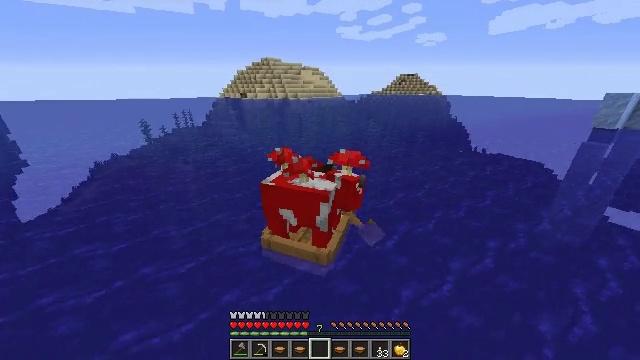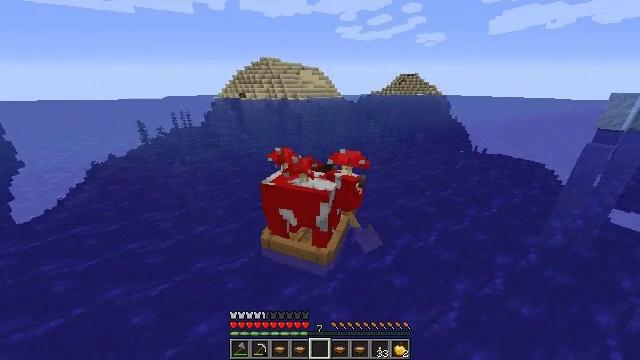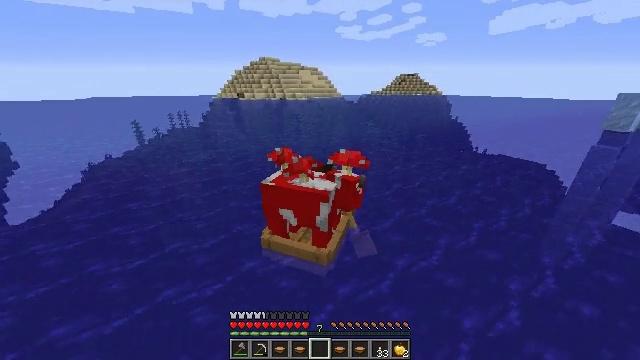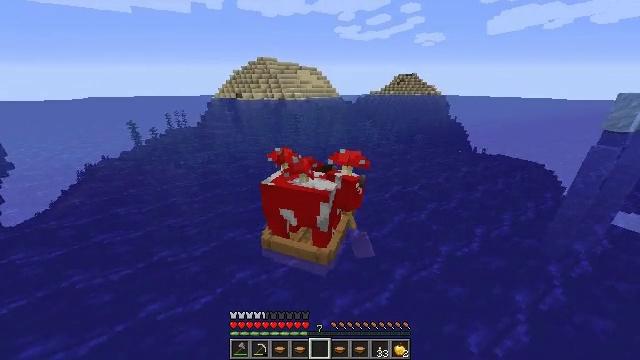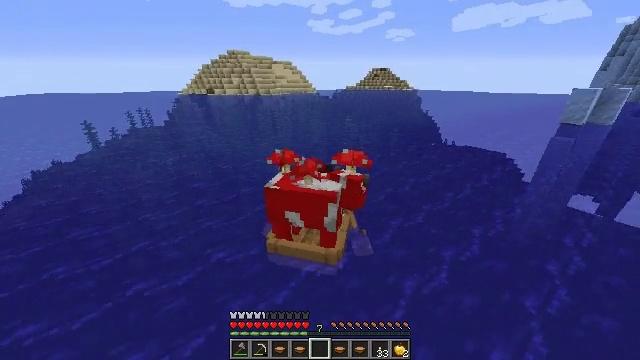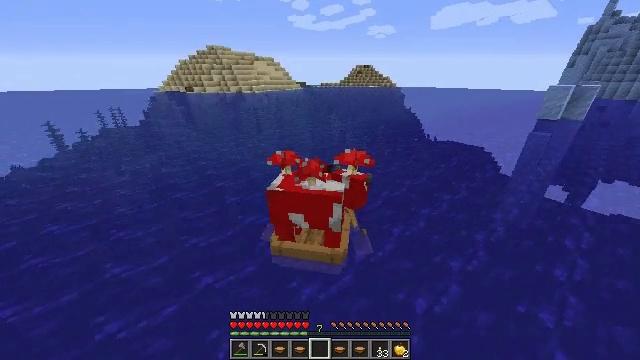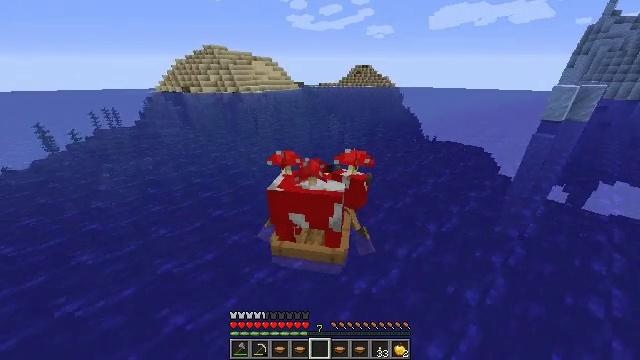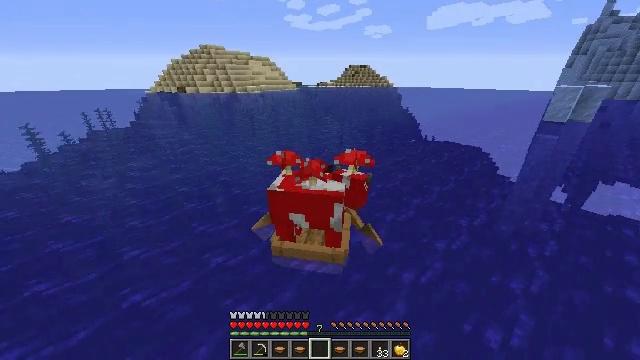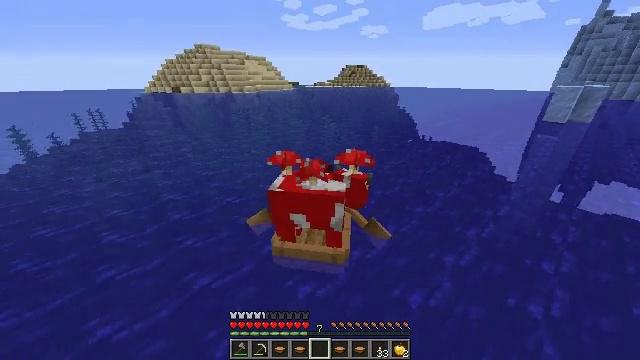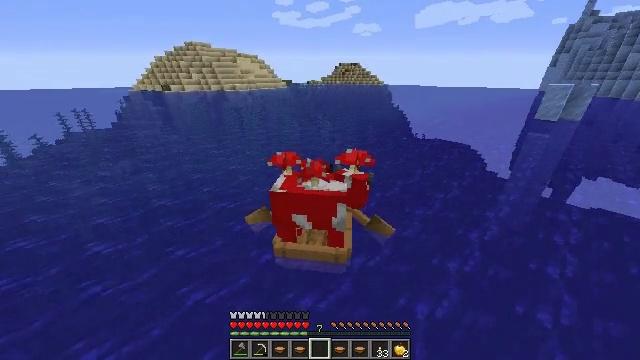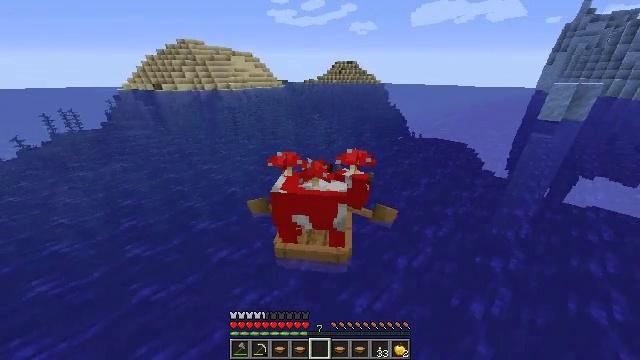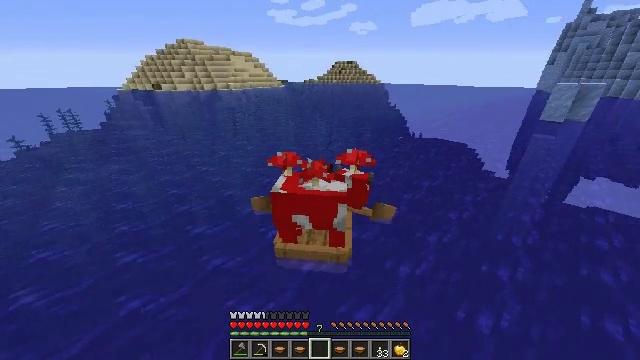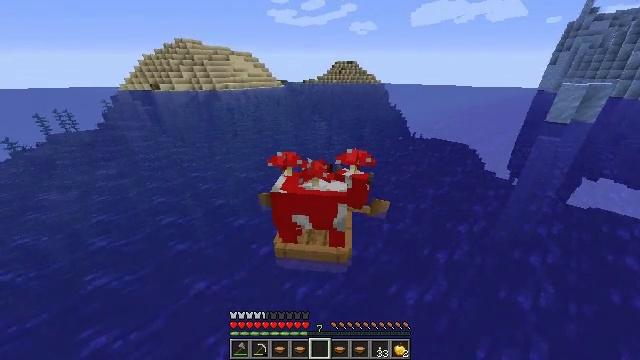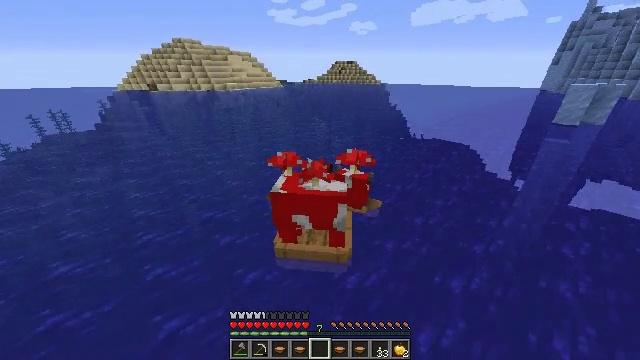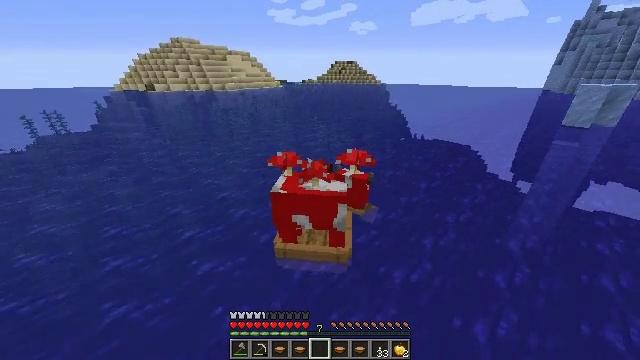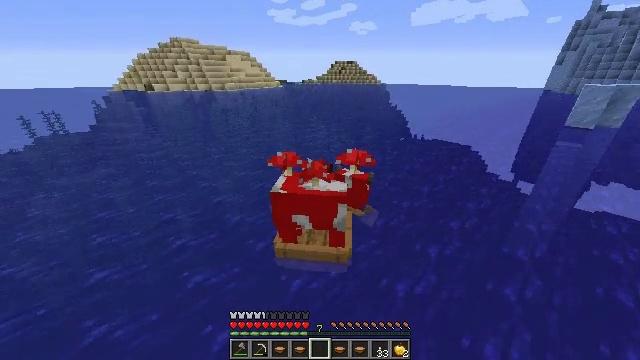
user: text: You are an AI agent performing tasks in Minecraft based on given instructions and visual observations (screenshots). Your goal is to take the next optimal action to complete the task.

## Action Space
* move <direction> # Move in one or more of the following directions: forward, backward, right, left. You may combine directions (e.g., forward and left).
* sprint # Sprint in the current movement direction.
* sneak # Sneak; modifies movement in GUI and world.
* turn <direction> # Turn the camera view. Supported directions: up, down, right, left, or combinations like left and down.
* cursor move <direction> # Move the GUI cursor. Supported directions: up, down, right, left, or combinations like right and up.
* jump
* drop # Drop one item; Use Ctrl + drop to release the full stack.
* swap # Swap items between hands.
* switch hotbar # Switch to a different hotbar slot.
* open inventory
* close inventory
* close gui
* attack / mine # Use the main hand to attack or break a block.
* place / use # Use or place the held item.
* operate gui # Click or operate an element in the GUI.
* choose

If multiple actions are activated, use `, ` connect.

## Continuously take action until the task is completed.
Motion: motion action
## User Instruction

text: Remove a mushroom stew from the inventory.
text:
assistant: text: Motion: move forward, sprint
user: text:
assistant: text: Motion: move forward, sprint
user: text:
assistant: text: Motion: move forward, sprint
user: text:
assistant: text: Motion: move forward, sprint, turn right and down
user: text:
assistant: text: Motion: move forward, sprint, turn right
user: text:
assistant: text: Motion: move forward, sprint
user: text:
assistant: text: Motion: move forward, sprint
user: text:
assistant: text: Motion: move forward
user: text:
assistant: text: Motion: move forward, turn right
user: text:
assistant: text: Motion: move forward
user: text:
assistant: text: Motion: move forward
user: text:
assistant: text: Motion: move forward
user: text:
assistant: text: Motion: move forward
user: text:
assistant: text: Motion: move forward
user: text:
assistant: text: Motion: move forward
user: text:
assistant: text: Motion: move forward
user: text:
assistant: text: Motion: move forward
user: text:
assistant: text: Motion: move forward
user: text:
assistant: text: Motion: move forward
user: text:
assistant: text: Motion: move forward, turn left and down
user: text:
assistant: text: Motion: move forward, turn left
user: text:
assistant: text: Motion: move forward, turn left
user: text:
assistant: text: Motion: move forward, turn left
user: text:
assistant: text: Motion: move forward, turn left
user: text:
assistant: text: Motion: move forward
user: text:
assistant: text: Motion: move forward
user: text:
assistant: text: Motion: move forward
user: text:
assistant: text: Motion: move forward
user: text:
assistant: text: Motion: move forward
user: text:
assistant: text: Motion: move forward